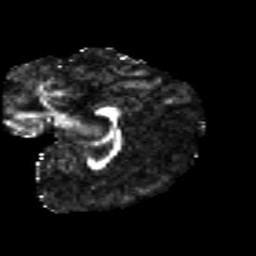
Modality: FA
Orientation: sagittal
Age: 18
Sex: female
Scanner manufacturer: siemens
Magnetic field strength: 3 T
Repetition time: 8.8 s
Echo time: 0.085 s